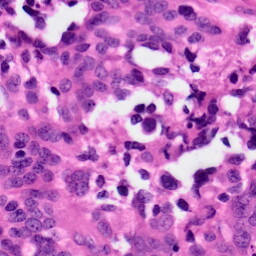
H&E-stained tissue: Ovarian